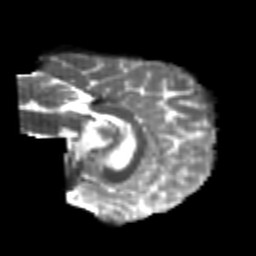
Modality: T2w
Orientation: sagittal
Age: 26
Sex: female
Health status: healthy
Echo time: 0.074 s